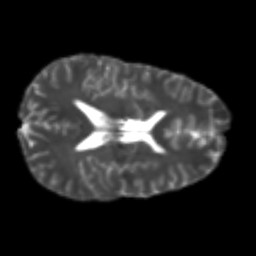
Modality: T2w
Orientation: axial
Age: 24
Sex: male
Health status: healthy
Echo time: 0.074 s